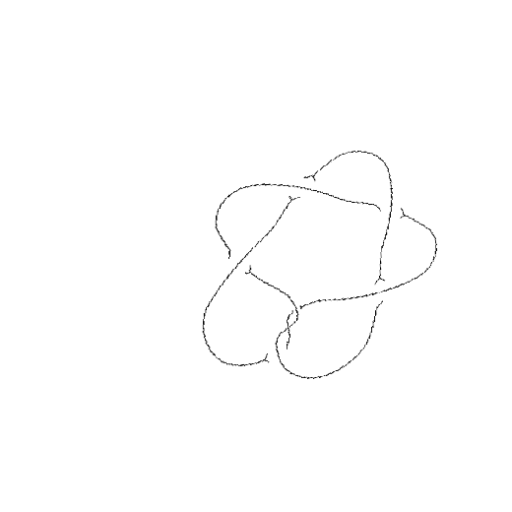
Crossing number: 7